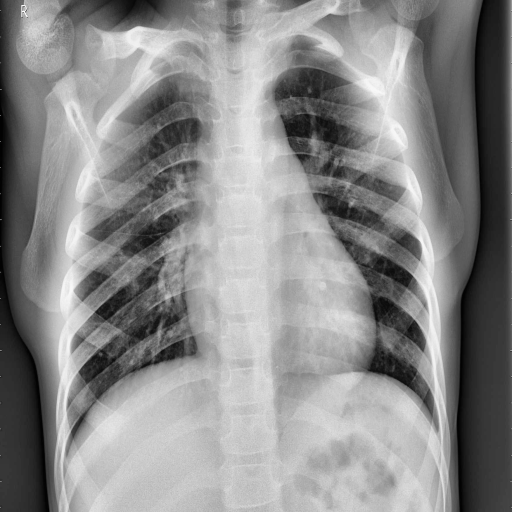
Finding: NORMAL